Question: I used to use Xcode 6.1.1, today I installed Xcode 7.3 beta 3, it gave some warnings, one of them was the 'Brand Assets' as the picture below.
I added my icons to AppIcon and everything is ok, but I don't know the sizes for "Brand Assets".

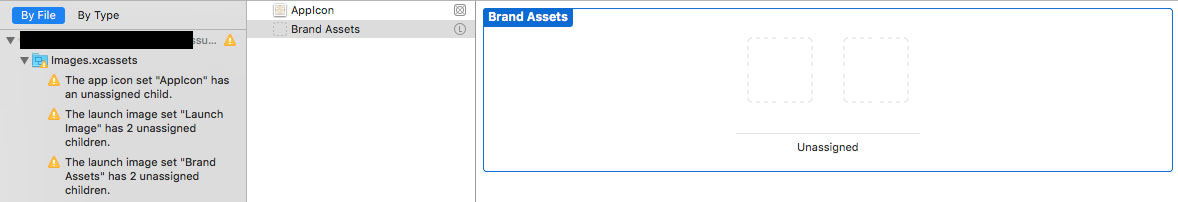
Answer: From apple documentation:
> Large app icon. A 1280x768 point layered image used in the App Store.
Small app icon. A 400x240 point layered image used to represent your app on the home screen.
Top shelf image. A 1920x720 point image displayed when your app is selected in the Apple TV App Launcher.
For more information you can check apple documentation here: <URL>